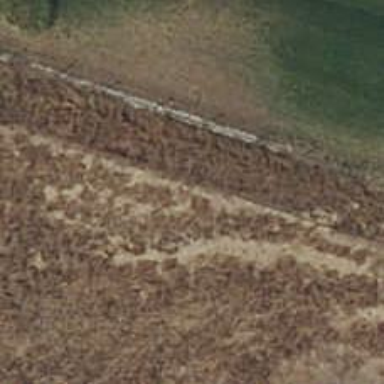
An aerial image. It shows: Fence is in the image.